Question: I developed app for iPhone, now i want to submit it to the store.
when i click on organizer - Archives, it shows me only one thing called 'QRUI' and it doesn't show my app..

Now, how should i validate and distribute my app ?
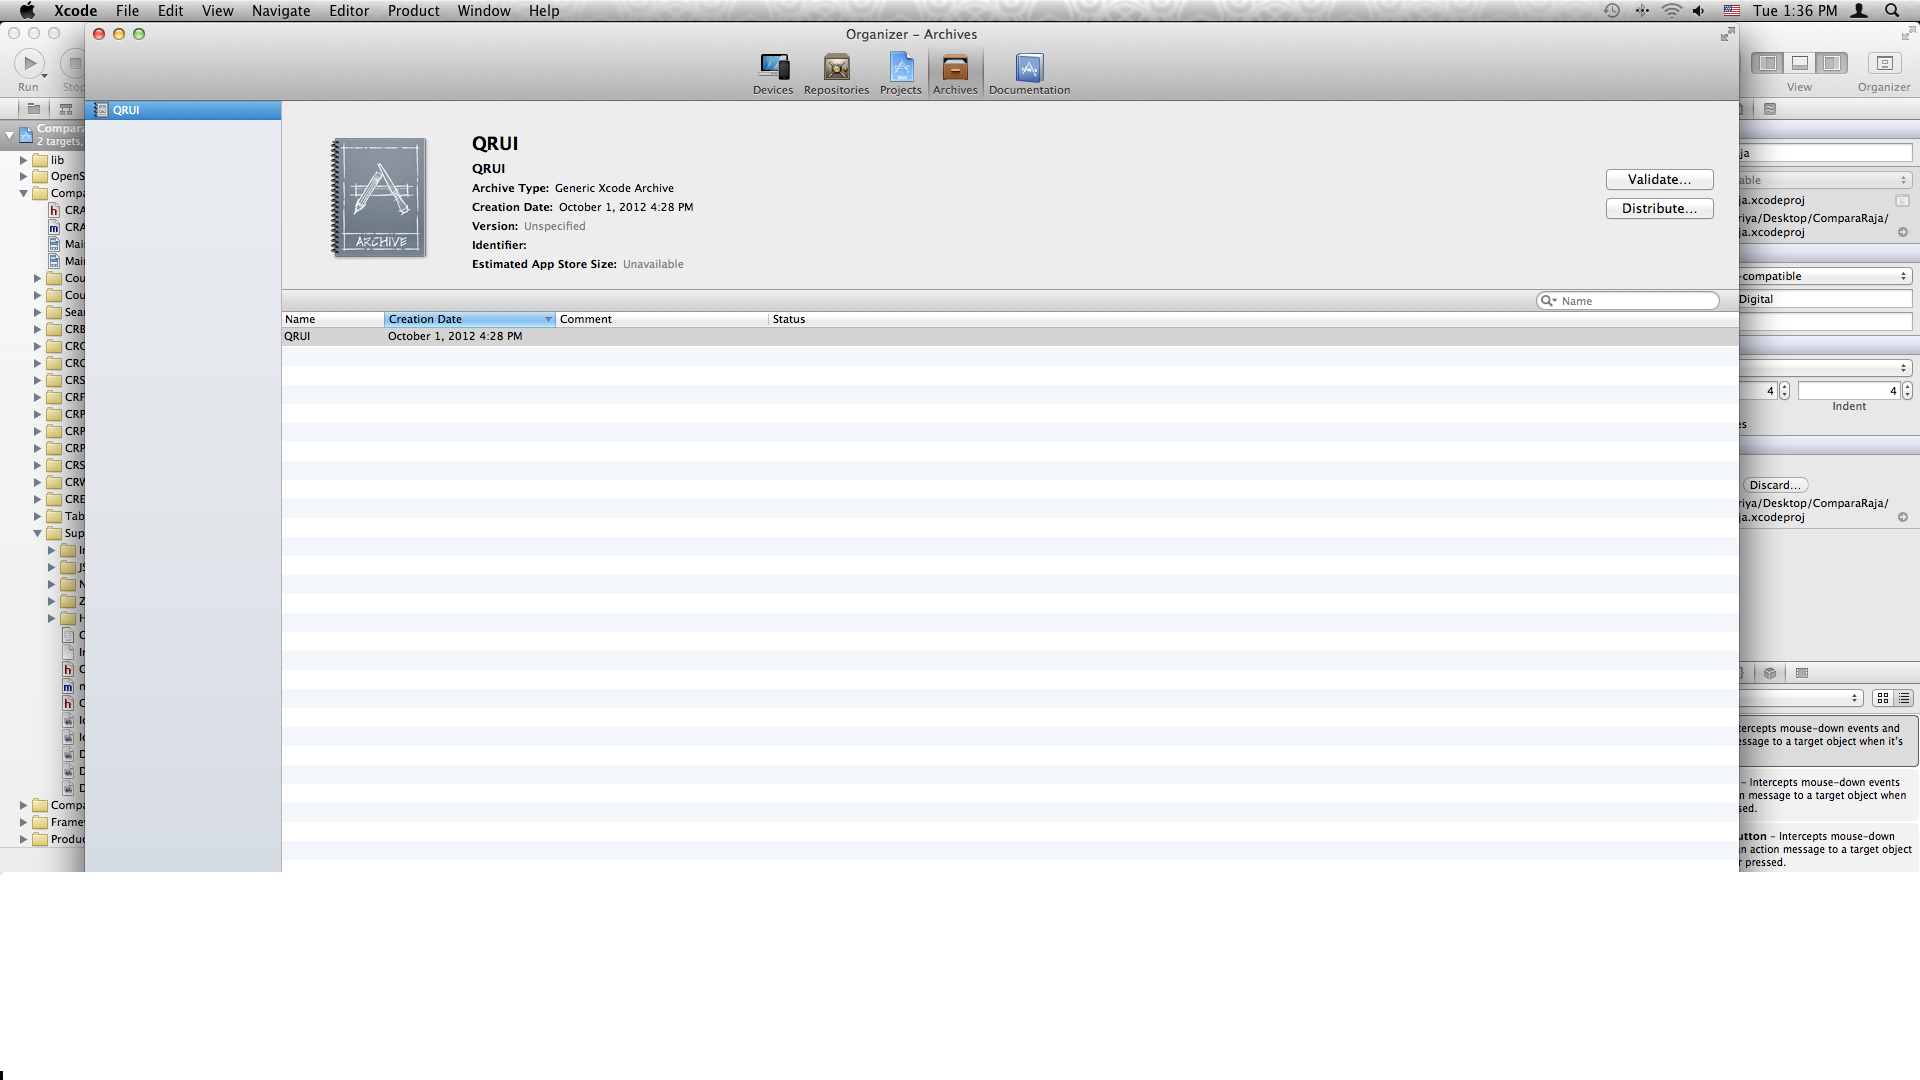
Answer: its a organization 'archive' category.First you Create a archive like bellow step:-
select Device in xcode running project option:-

After it you goto product-->

wait processing of xcode

After it finished check your organization organization 'archives'